На горизонтальном столе на расстоянии $l_{0}=50~см$ друг от друга находятся бруски массами $m$ и $12 m$, к которым прикреплена пружина (см. рисунок).  Вначале пружина недеформирована. Затем бруски раздвинули вдоль поверхности стола, увеличив расстояние между ними на $32~см$, и отпустили без начальной скорости.
На сколько и как изменится (увеличится или уменьшится) по сравнению с $l_{0}$ расстояние между брусками после прекращения движения? Считать, что бруски и ось пружины находятся всегда на одной прямой. Известно, что подвешенный на этой пружине брусок массой $m$ растягивает ее на $a=30~см$. Коэффициент трения скольжения между брусками и столом $\mu=0.1$.
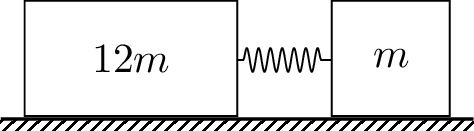
Решение: Можно показать, что брусок массой $12 m$ останется в покое. Брусок массой $m$ будет совершать затухающие колебания. Его отклонения $A_{n}$ и $A_{n-1}$ от положения равновесия можно найти из закона сохранения энергии $$ \frac{k A_{n-1}^{2}}{2}-\frac{k A_{n}^{2}}{2}=\mu m g\left(A_{n-1}+A_{n}\right). $$ Отсюда с учетом того, что $m g=k a$, $A_{n-1}-A_{n}=2 \mu a=6~см=\operatorname{const}$. Имеем последовательность отклонений: $A_{1}=32~см$, $A_{2}=26~см$, $A_{3}=20~см$, $A_{4}=14~см$, $A_{5}=8~см$, $A_{6}=2~см$ (справа). Расстояние бруска массой $m$ от положения равновесия, при котором брусок уже никуда не сдвигается (зона застоя), определяется величиной $2 \mu a=6~см$. Это значит, что брусок остановится, когда отклонение равно $A_{6}$. Итак, расстояние между брусками уменьшится на $2~см$.
Ответ: Расстояние между брусками уменьшится на $2~см$.
Темы:
T, Механика, Динамика, Колебания, Всероссийские, Сухое трение, Трение